Platform: macOS
Application: Chrome
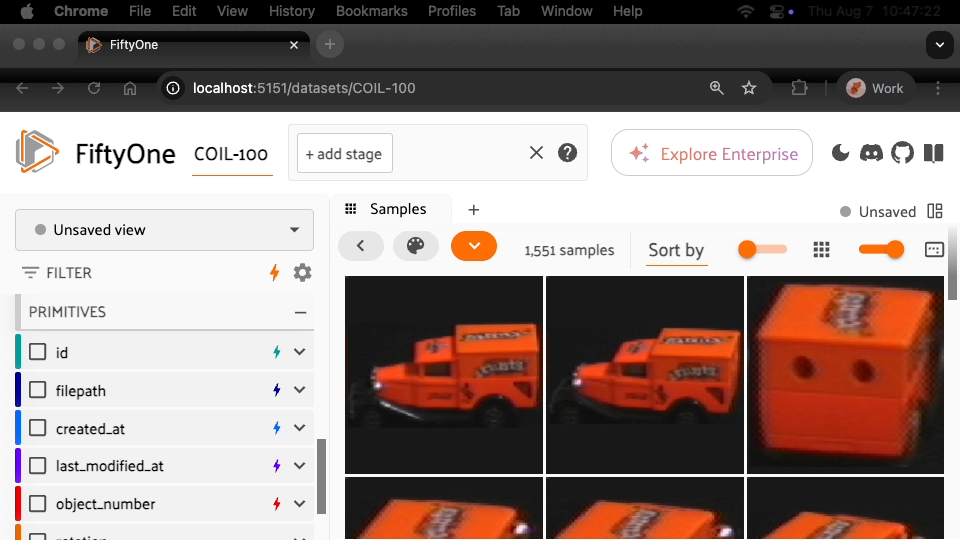
task_description: Locate the actions row toolbar
action_type: hover
element_info: Menu Item
steps_since_start: 1